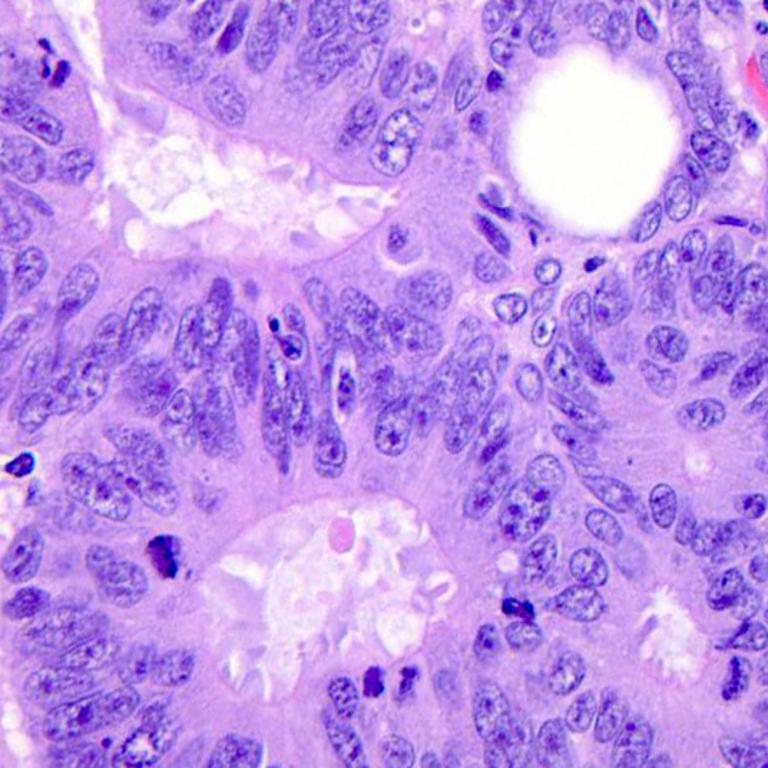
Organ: colon
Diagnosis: adenocarcinomas